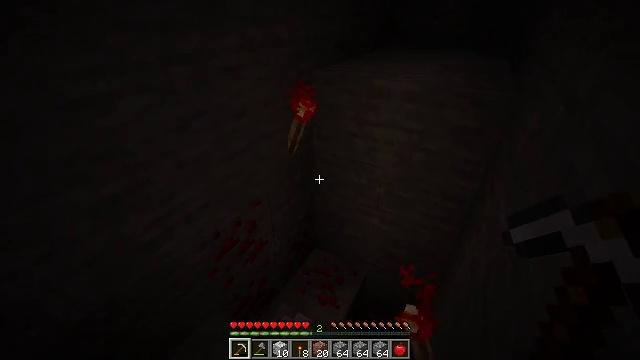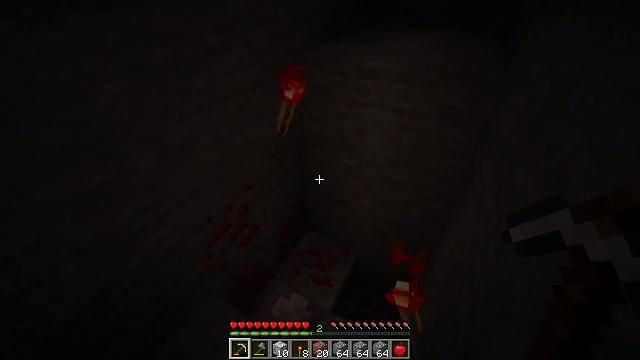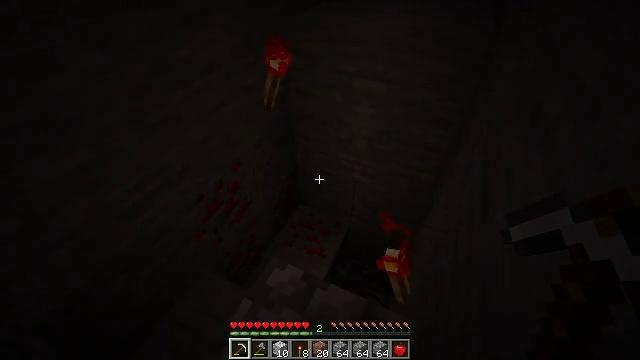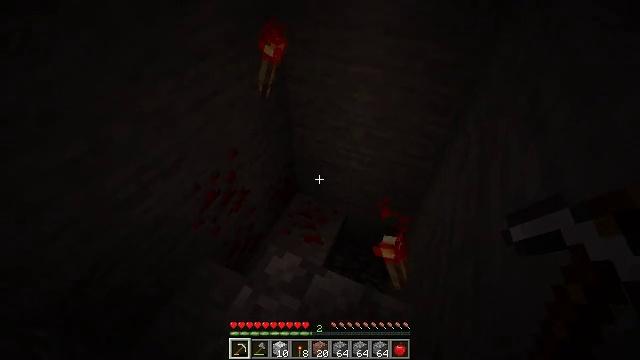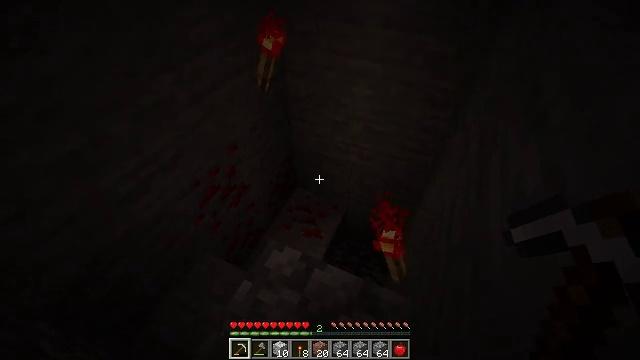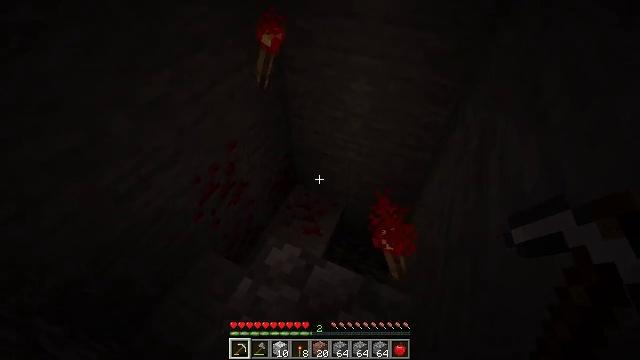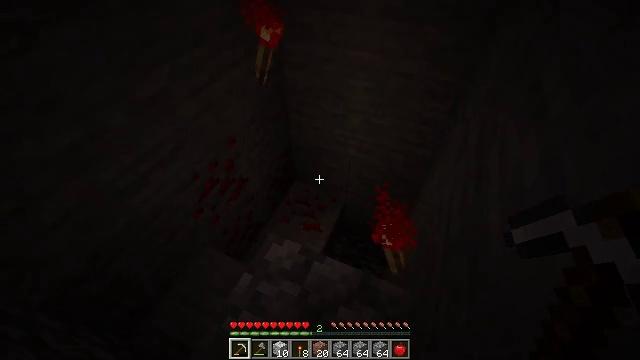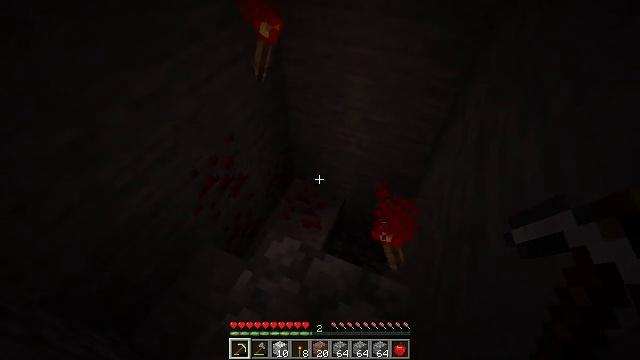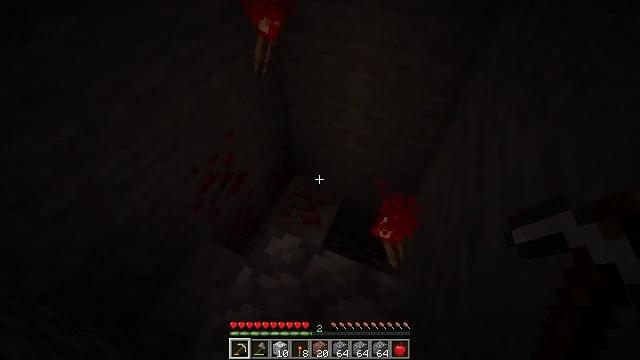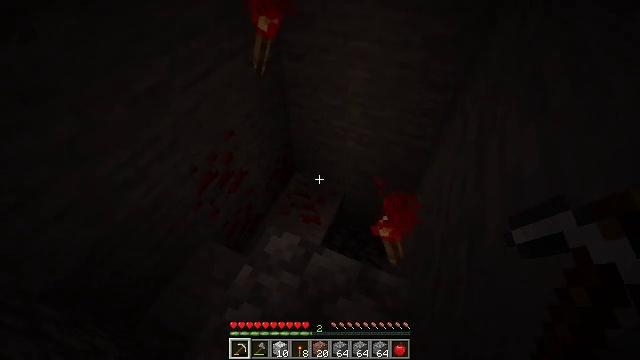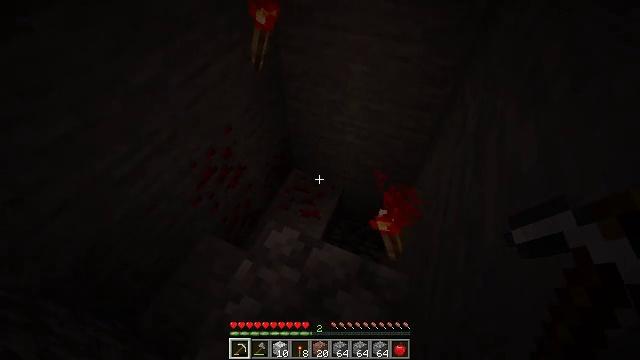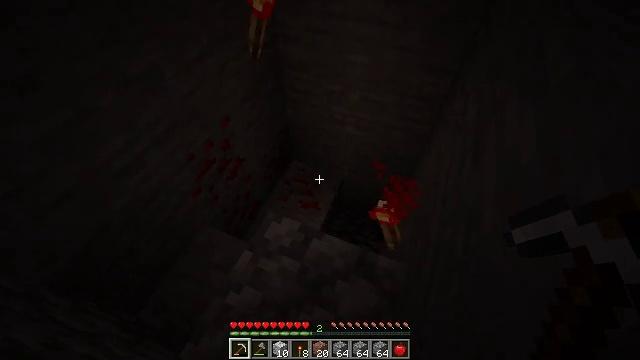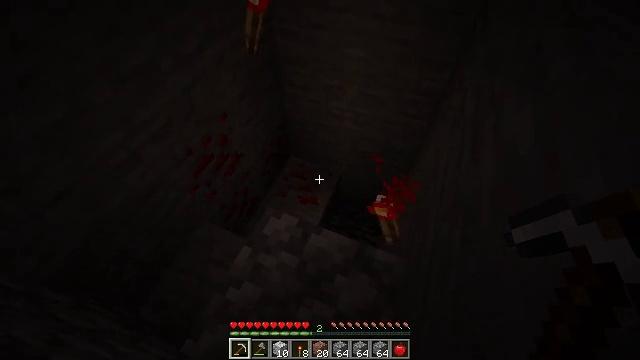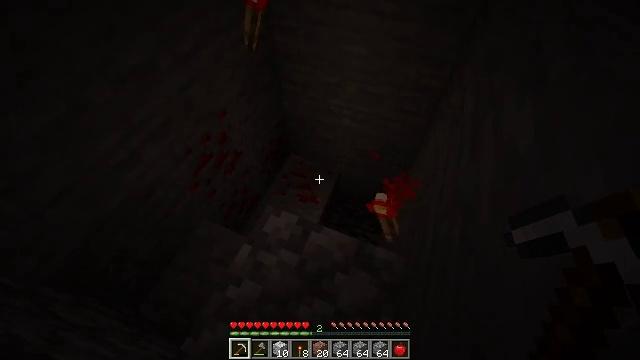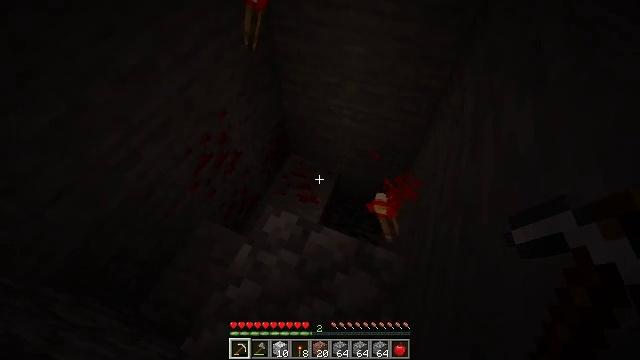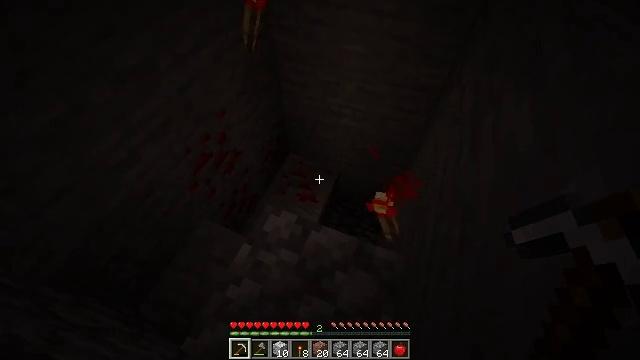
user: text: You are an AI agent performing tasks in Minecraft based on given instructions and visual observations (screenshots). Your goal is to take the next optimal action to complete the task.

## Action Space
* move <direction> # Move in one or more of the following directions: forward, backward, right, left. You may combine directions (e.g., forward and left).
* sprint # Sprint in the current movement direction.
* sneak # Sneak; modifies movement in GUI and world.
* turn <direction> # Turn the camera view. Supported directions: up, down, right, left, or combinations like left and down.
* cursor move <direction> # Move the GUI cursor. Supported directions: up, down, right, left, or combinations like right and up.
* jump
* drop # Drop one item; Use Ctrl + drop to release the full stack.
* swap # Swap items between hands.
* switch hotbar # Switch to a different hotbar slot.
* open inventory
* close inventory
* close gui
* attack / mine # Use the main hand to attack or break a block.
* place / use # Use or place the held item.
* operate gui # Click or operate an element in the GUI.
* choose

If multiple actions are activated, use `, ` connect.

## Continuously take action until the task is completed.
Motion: motion action
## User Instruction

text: Mine the redstone wall torch to retrieve it.
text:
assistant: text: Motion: turn right and down
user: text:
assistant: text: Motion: turn right and down
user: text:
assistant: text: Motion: turn down
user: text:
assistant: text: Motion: turn down
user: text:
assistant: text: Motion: no_op
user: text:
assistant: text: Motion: no_op
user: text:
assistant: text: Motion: no_op
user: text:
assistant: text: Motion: no_op
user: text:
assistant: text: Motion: no_op
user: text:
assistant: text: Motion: turn down
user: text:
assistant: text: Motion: turn down
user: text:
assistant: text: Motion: turn down
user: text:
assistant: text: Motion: no_op
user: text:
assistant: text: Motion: no_op
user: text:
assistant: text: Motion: no_op
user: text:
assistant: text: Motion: no_op
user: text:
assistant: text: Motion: no_op
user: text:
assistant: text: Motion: turn right and down
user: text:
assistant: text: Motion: turn right and down
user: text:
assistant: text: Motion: turn right and down
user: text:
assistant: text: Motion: turn right and down
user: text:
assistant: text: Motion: turn right
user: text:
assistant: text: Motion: no_op
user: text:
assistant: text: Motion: no_op
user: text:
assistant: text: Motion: no_op
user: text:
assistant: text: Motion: no_op
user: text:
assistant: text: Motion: no_op
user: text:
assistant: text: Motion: no_op
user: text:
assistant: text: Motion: no_op
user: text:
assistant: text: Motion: no_op